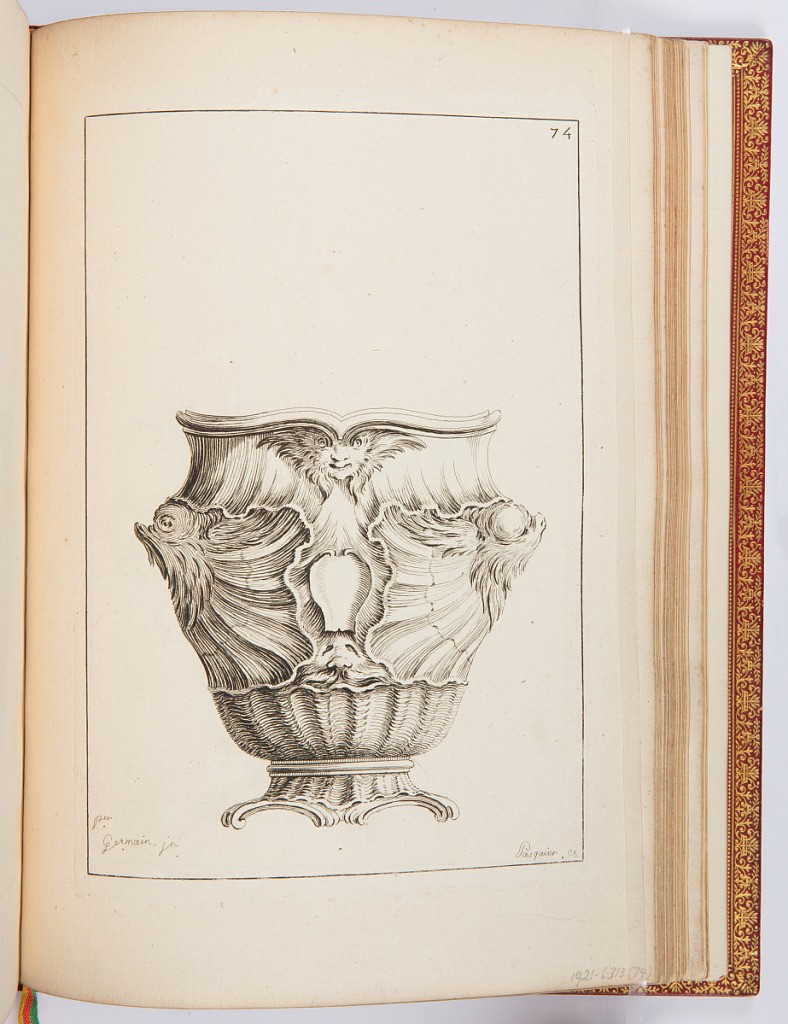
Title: Sceaux à rafraîchir
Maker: Pierre Germain, French, 1703 - 1783
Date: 1748
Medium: Etching on laid paper
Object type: Print
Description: Design for an ice bucket decorated with ornament motifs including grotesque mascarons, scalloping, and scroll feet. The plate is signed and numbered.